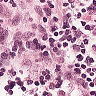
Metastatic tissue present: no